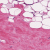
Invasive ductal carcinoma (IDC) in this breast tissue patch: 0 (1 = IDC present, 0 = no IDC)